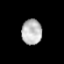
Tissue: prostate
Cell type: T cells
Senescence score: 0.3352
Nuclear area (px): 505
Mean DAPI intensity: 183.25